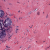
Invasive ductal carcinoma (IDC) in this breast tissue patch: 0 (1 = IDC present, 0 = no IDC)